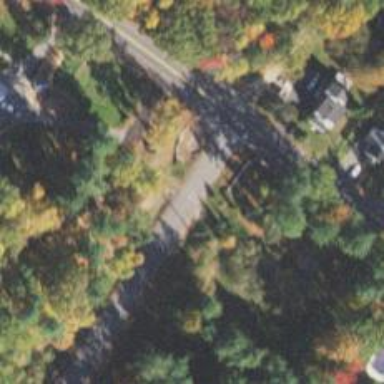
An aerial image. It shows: Uncontrolled road crossing with markings in the form of lines.